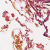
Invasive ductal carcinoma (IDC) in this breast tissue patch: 0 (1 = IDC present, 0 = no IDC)